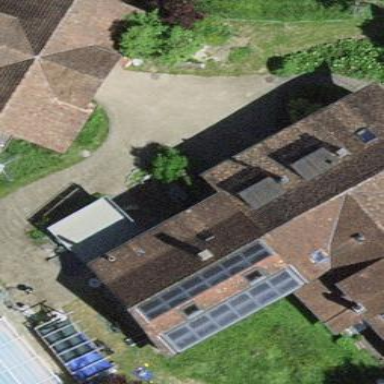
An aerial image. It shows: Simple and straightforward house.